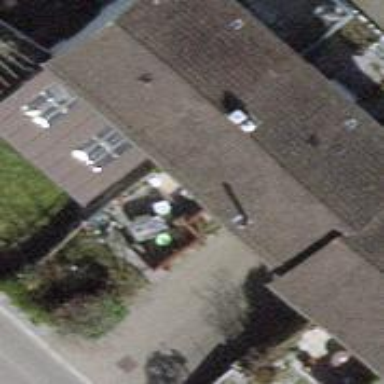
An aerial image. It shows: Building with tile roof.